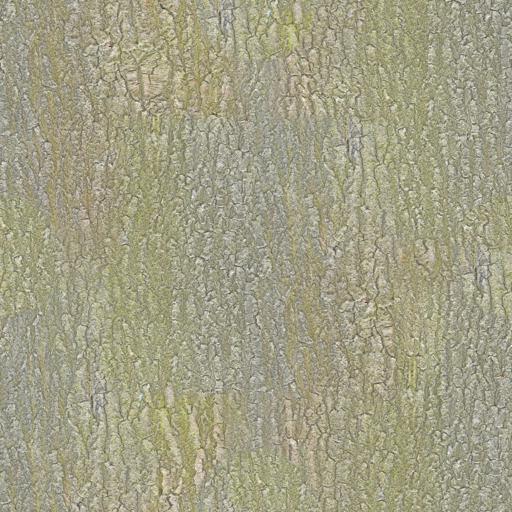
Tags: bark brown light rough tree wood wooden